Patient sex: M
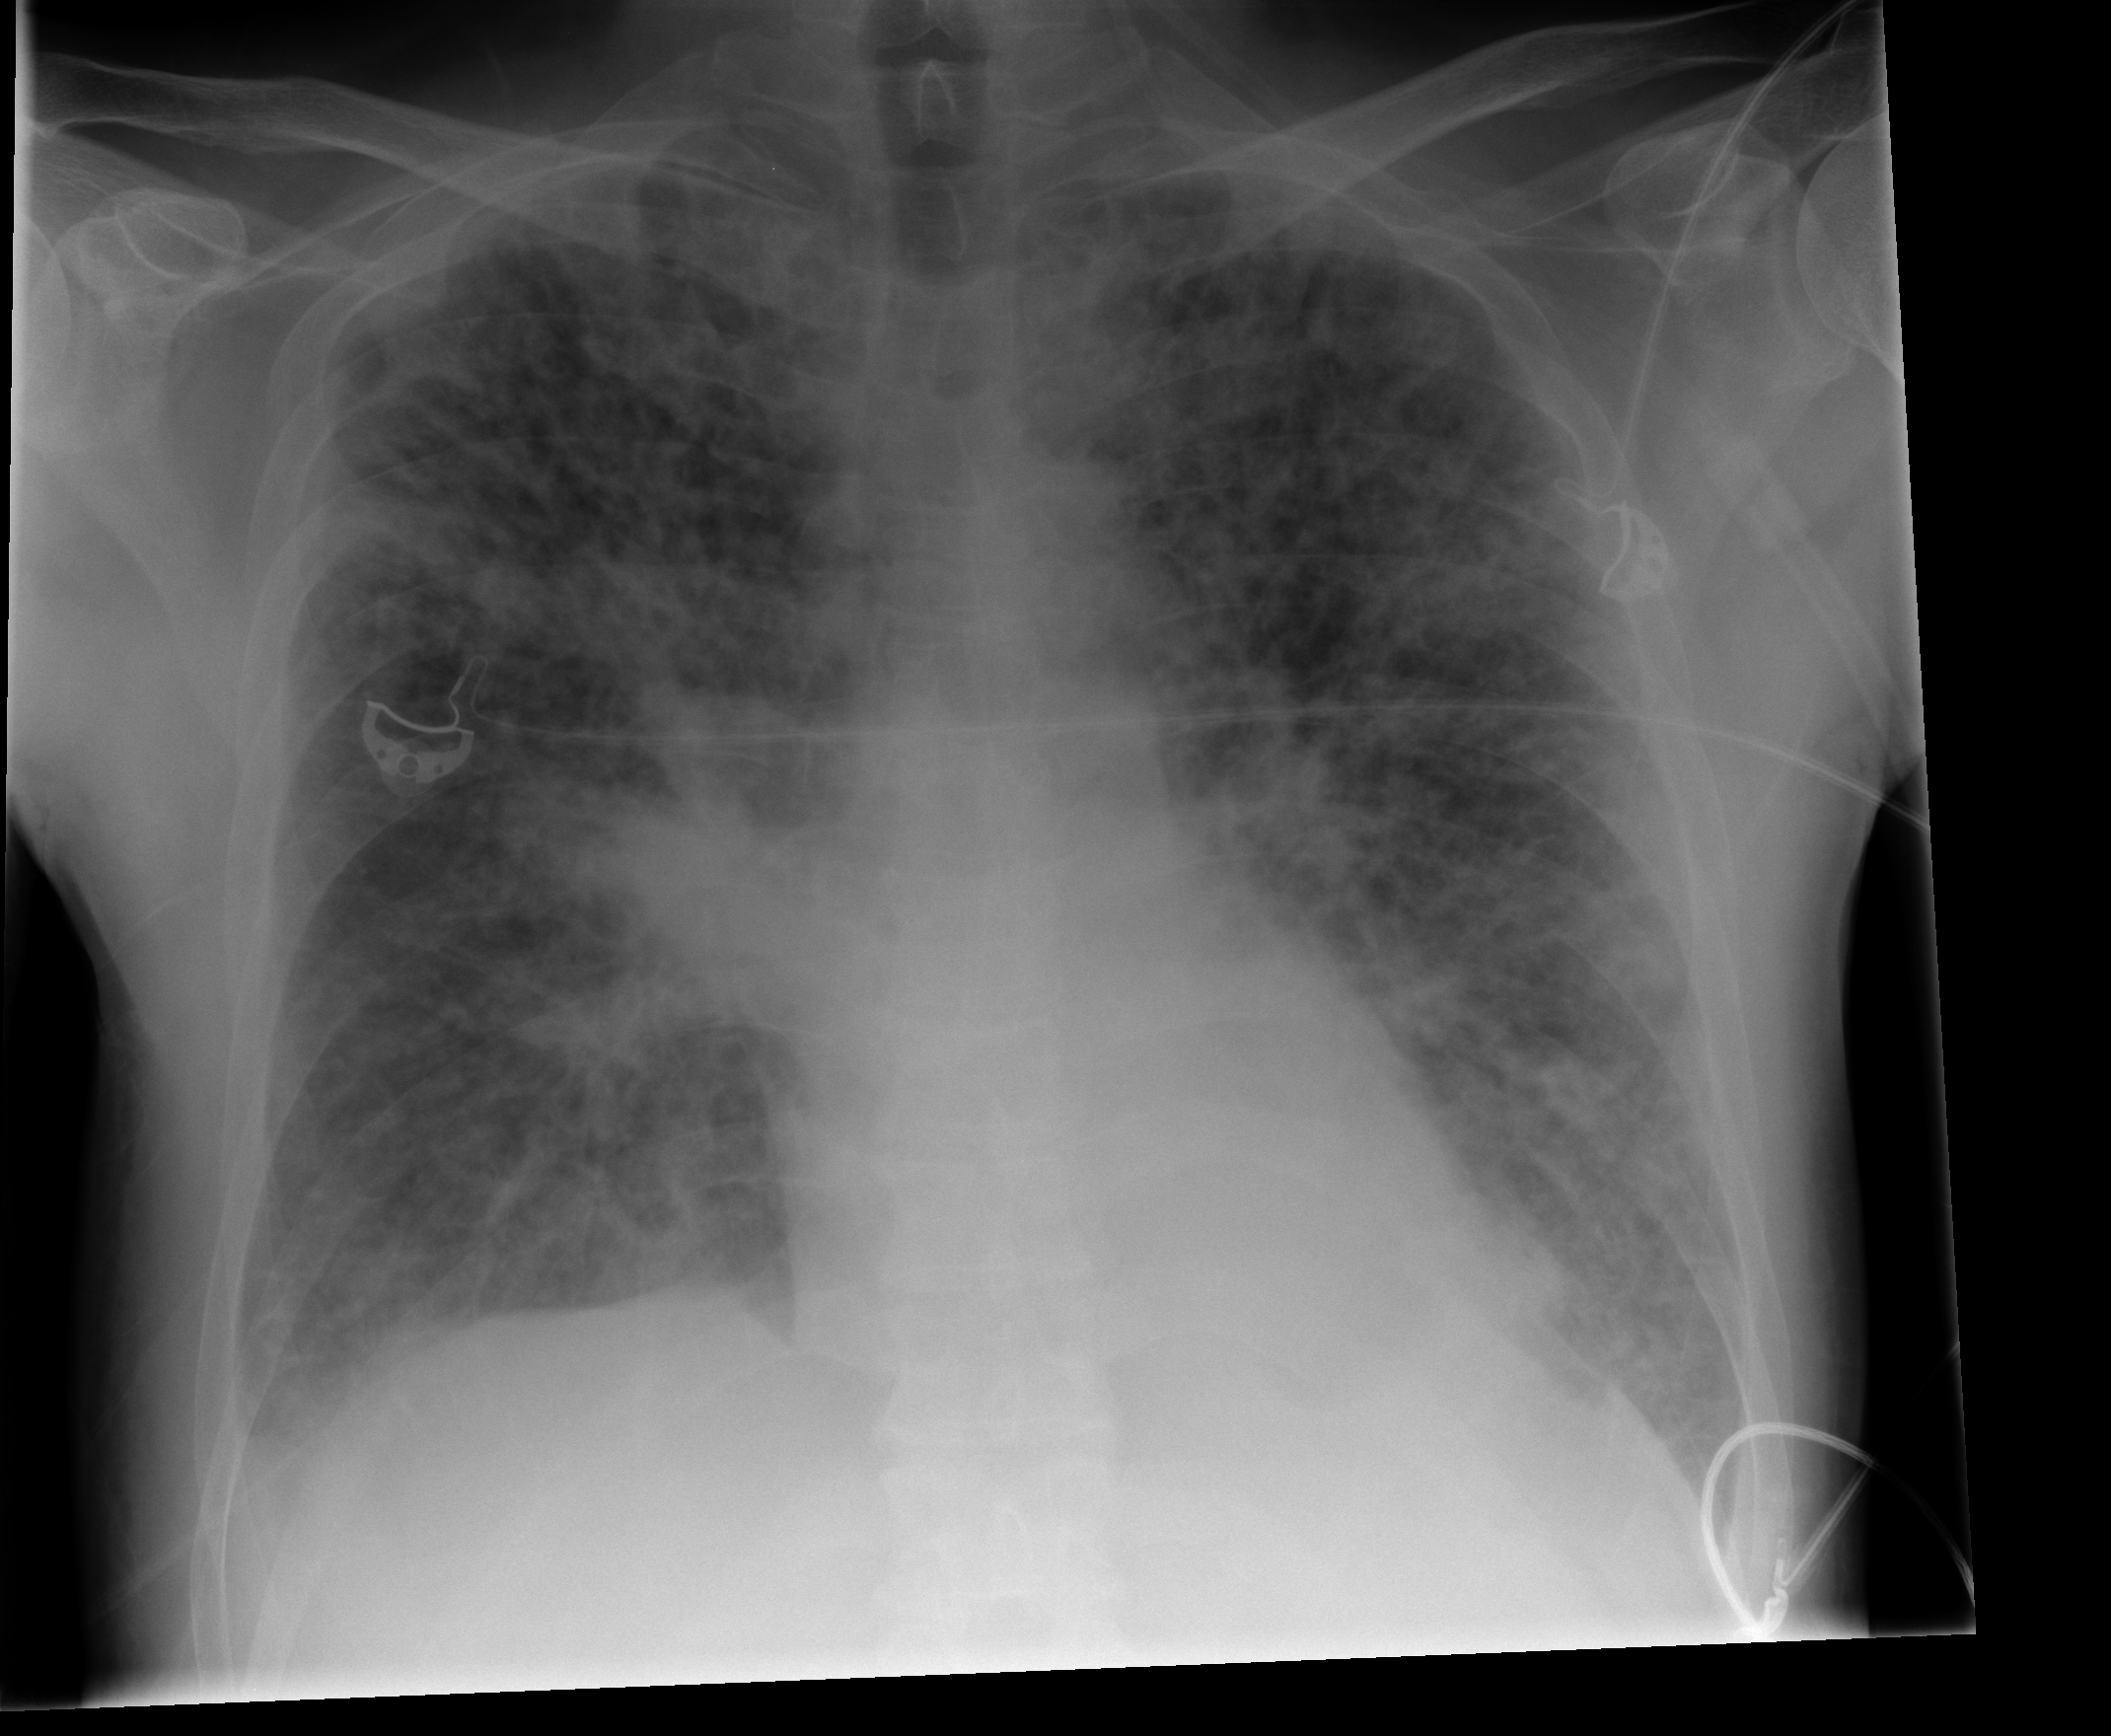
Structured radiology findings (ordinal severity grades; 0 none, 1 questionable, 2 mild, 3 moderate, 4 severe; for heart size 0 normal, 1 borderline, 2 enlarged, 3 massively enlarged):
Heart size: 0
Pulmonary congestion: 0
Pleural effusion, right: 0
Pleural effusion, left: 0
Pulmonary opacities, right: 4
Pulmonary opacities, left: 3
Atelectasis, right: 0
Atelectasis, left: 0